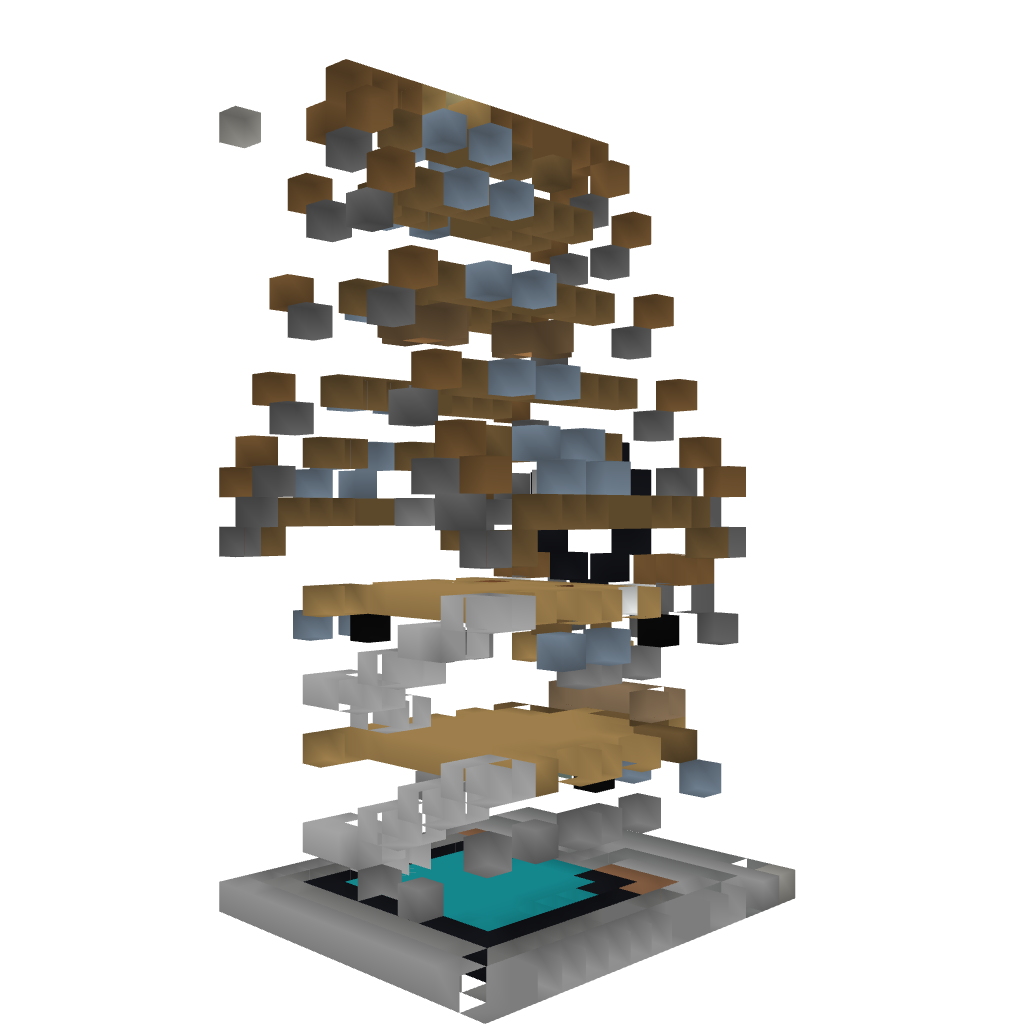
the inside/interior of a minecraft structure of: Pretty Little Shop